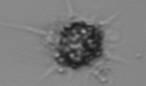
Label: Dictyocha